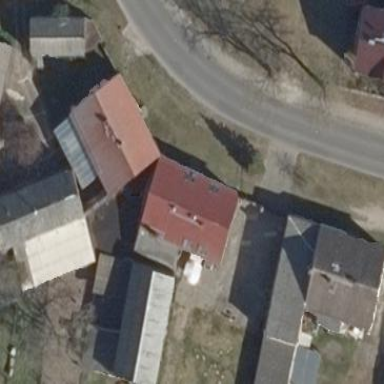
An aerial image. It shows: Part of building.